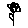
Label: flower